Question: everyone I'm trying to separate a name column into 4 different parts. As of right now all the name parts are separated by spaces ' '. I am having trouble with my @thirdString populating the fourth part of the name(usually a suffix) which I want to be considered the @fourthString. I will be running this with different names of different lengths. I'm just using Robert Dobson Bud jr as an example. Other names could be two parts or more.
'''
-- Code for parsing a name with multiple parts
-- You should be able to copy and paste this into any MS-SQL Environment it doesn't use a certain table.
DECLARE @nameString as varchar(max),
@firstSpaceLoc as smallint,
@secondSpaceLoc as smallint,
@thirdSpaceLoc as smallint,
@forthSpaceLoc as smallint,
@firstString as varchar(max),
@secondString as varchar(max),
@thirdString as varchar(max),
@fourthString as varchar(max)
-- Create some type of loop or case statement to run through the entire table.
SET @nameString = 'Robert Dobson Bud jr'
SET @firstSpaceLoc = CHARINDEX(' ',@namestring,1)
SET @secondSpaceLoc = CHARINDEX(' ', @namestring, CHARINDEX(' ',@nameString,1)+1)
SET @thirdSpaceLoc =
CASE
WHEN CHARINDEX(' ',
@namestring,
CHARINDEX(' ',@nameString,1)+1) = 0 THEN 0
WHEN CHARINDEX(' ',
@namestring,
CHARINDEX(' ',@nameString,1)+1) > 0 THEN
CHARINDEX(' ', @namestring,
CHARINDEX(' ', @namestring,
CHARINDEX(' ',@nameString,1)+1)+1)
END
SET @forthSpaceLoc =
CASE
WHEN CHARINDEX(' ',
@namestring,
CHARINDEX(' ',@nameString,1)+1) = 0 THEN 0
WHEN CHARINDEX(' ',
@namestring,
CHARINDEX(' ',@nameString,1)+1) > 0 THEN 0
WHEN CHARINDEX(' ',
@namestring,
CHARINDEX(' ',@nameString,1)+1) > 0 THEN
CHARINDEX(' ',
@namestring,
CHARINDEX(' ', @namestring,
CHARINDEX(' ', @nameString,
CHARINDEX(' ',@nameString,1)+1)+1)+1)
END
SELECT
@firstString =
CASE
WHEN @firstSpaceLoc > 0 THEN LEFT(@nameString,CHARINDEX(' ',@namestring,1)-1)
ELSE @nameString
END,
@secondString =
CASE
WHEN @firstSpaceLoc = 0 THEN ''
WHEN @secondSpaceLoc = 0 THEN
RIGHT(@namestring, LEN(@namestring)- CHARINDEX(' ',@namestring,1))
WHEN @secondSpaceLoc > 0 THEN
REPLACE (
SUBSTRING (
@nameString, CHARINDEX(' ',@namestring,1)+1, CHARINDEX(' ', @namestring, CHARINDEX(' ',@nameString,1)+1)
- CHARINDEX(' ',@namestring,1)),' ',''
)
ELSE ''
END,
@thirdString =
CASE
WHEN @firstSpaceLoc = 0 OR @secondSpaceLoc = 0 THEN ''
WHEN @secondSpaceLoc > 0 THEN
SUBSTRING (
@nameString,
CHARINDEX(' ', @namestring,
CHARINDEX(' ',@nameString,1)+1),
LEN(@nameString)
)
END,
@fourthString =
CASE
WHEN @firstSpaceLoc = 0 OR @secondSpaceLoc = 0 OR @thirdSpaceLoc = 0 THEN ''
WHEN @secondSpaceLoc > 0 AND @thirdSpaceLoc = 0 THEN ''
WHEN @thirdSpaceLoc > 0 THEN
SUBSTRING(
@nameString,
CHARINDEX(' ', @namestring,
CHARINDEX(' ', @namestring,
CHARINDEX(' ',@nameString,1)+1)+1),
LEN(@nameString)
)
END
-- Report names
SELECT
@nameString sourceString,
@firstString [First string],
@secondString [Second string],
@thirdString [Third string],
@fourthString [Fourth String]
'''

I would like to get rid of the jr in the 3rd column. The intention is to have 4 different columns with 4 different parts of the name.
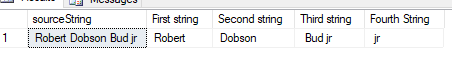
Answer: This script will do the job
'''
DECLARE @namestring as varchar(max)
SET @namestring = 'Robert Dobson Bud jr'
--SET @namestring = 'Robert Dobson'
;with cte as (
select cast(0 as int) [start],CHARINDEX(' ',@namestring,0) [end] ,@namestring namestring
union all
select cast(cte.[end] as int) [start],CHARINDEX(' ',@namestring,cte.[end]+1) [end] ,@namestring namestring from cte where [end]>0
),cte2 as (
select * ,ROW_NUMBER() over (order by cte.[start]) seq
,substring(@namestring,cte.[start]+1,(case when cte.[end]=0 then len(@namestring)+1 else cte.[end] end)-cte.[start]-1) part from cte
)
select
(select part from cte2 where seq=1) [First String]
,(select part from cte2 where seq=2) [Second String]
,(select part from cte2 where seq=3) [Third String]
,(select part from cte2 where seq=4) [Fourt String]
'''
for 4 part name result will be as below
'''
First String Second String Third String Fourt String
Robert Dobson Bud jr
'''
for 2 part name result will be as below
'''
First String Second String Third String Fourt String
Robert Dobson NULL NULL
'''